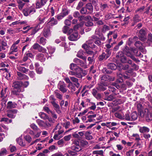
Tumor epithelial tissue: yes
Tumor-associated stroma tissue: yes
Normal tissue: no